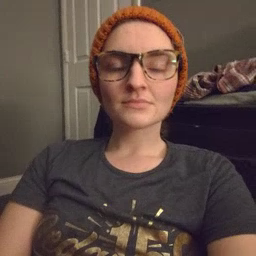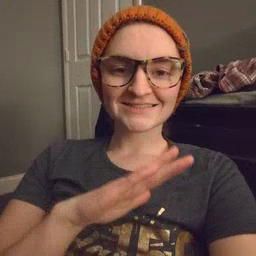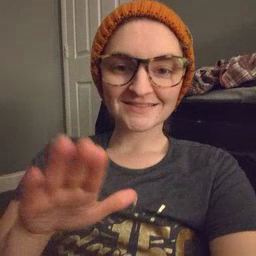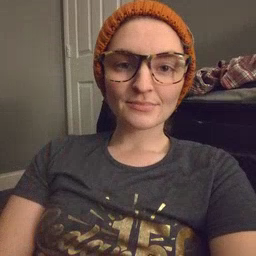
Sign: clean